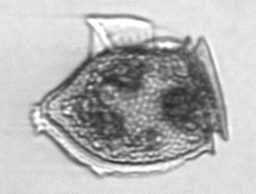
Label: Dinophysis_norvegica